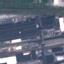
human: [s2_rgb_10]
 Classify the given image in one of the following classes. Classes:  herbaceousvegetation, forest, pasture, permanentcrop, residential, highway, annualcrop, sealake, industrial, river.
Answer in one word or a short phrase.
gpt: Industrial